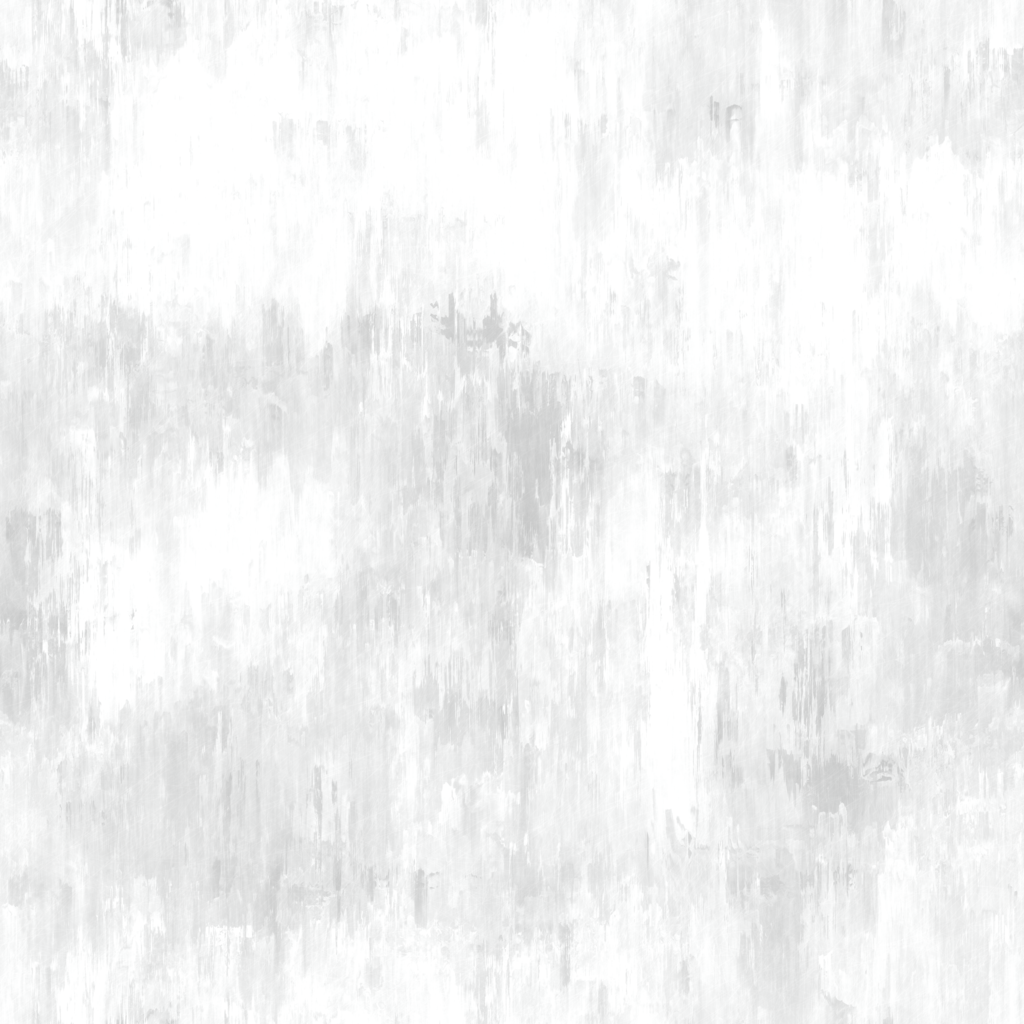
Texture map type: Color